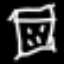
Label: bed